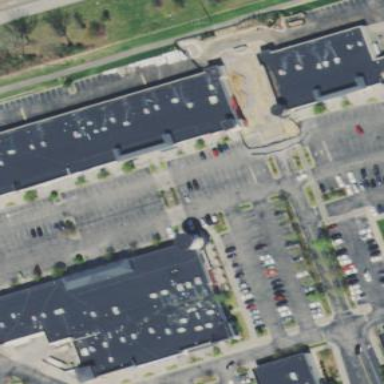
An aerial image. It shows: Retail building.